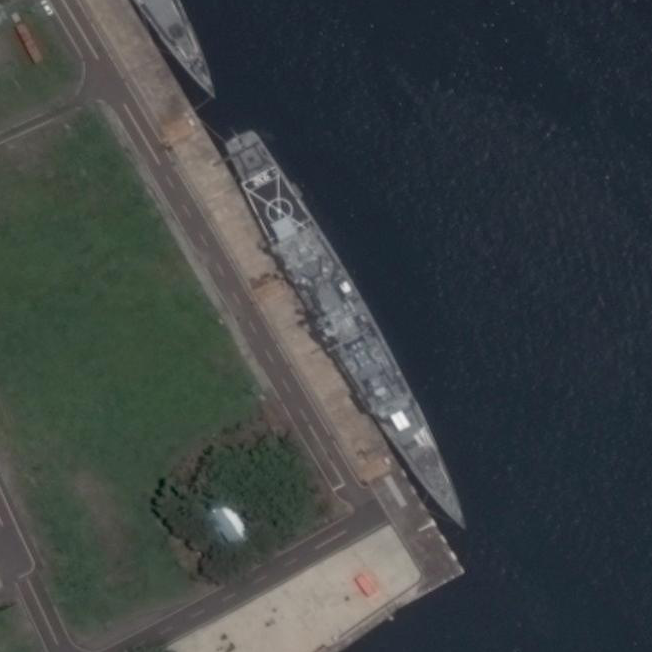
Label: cruiser